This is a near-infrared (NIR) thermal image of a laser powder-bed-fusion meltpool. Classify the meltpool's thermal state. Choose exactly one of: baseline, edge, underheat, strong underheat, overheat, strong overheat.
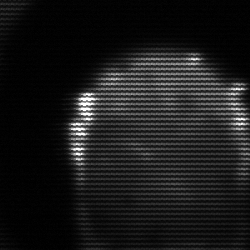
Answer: edge